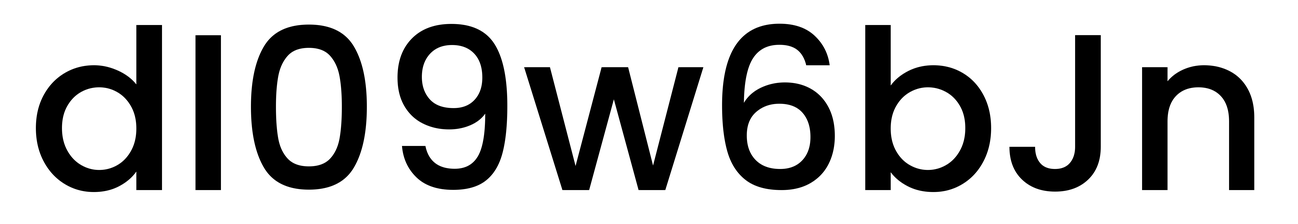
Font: Poppins-Medium